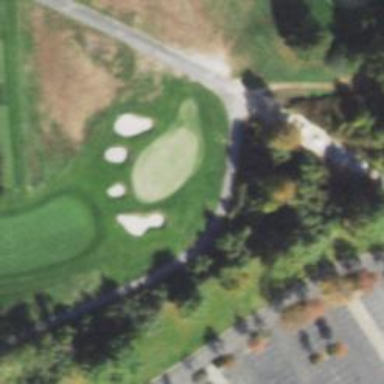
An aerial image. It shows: Path used for both walking and golf.